Question: I need to get two divs side by side while one is centered and the other fixed. I already make them side by side.
The problem is that while the float of the green div is right I can't make the position of it fixed. So when I scroll, it does not stay on the screen.

Sorry for the colors :) Just for test.
'''
#Body {
margin: 0 auto;
width: 800px;
background: #000;
}
#pinkdiv{
position: relative;
background: #F09;
}
#greediv{
position: fixed;
float:right;
width:250px;
background: #0F0;
}
'''
Any help?
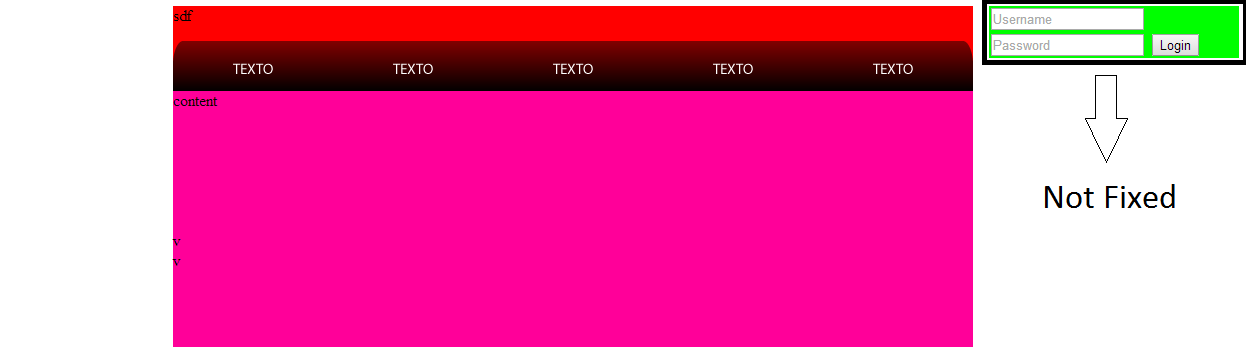
Answer: Floating the element takes it out of the document flow, if you want to use fixed positioning you're going to have to position the div to the right by using 'right:0;'